Field crop: maize
Growth stage: 2
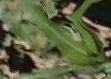
Species: maize